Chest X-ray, AP view. Patient: 36 years old, sex F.
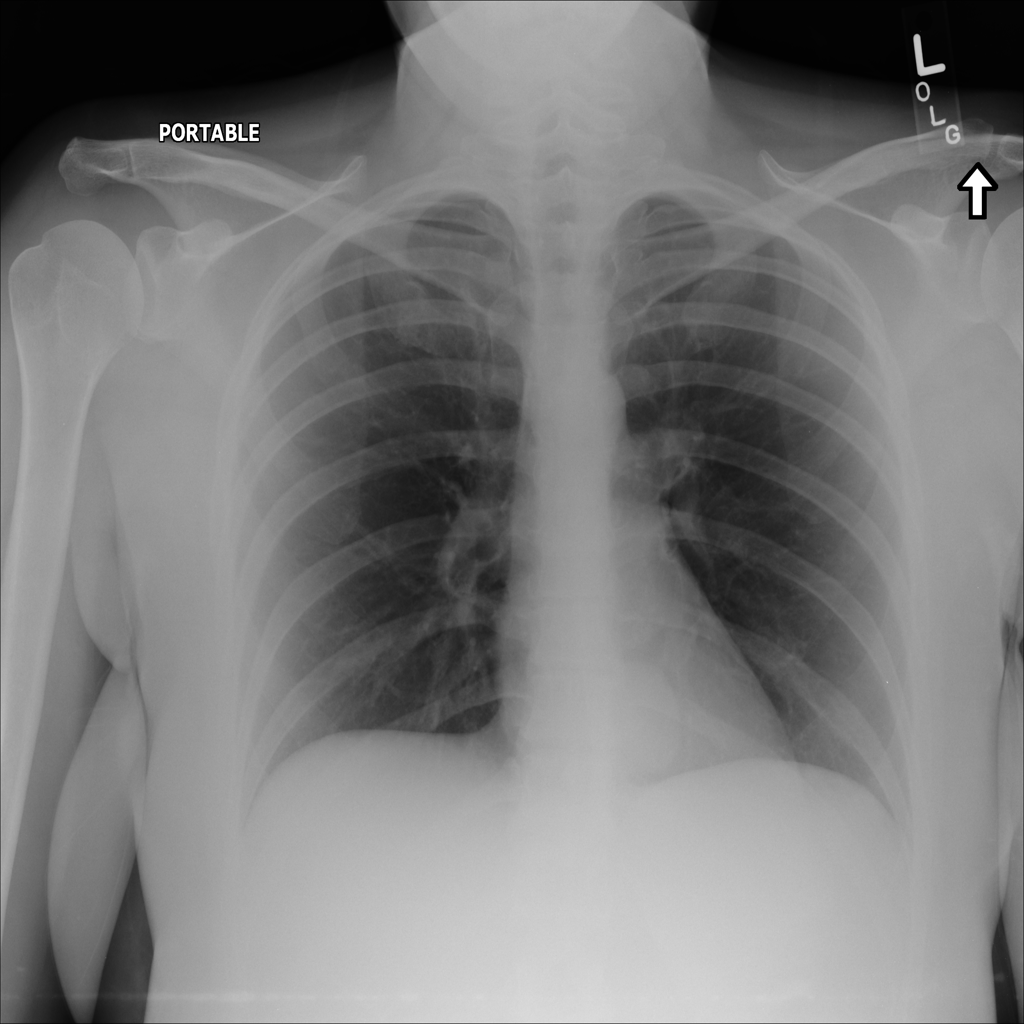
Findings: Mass